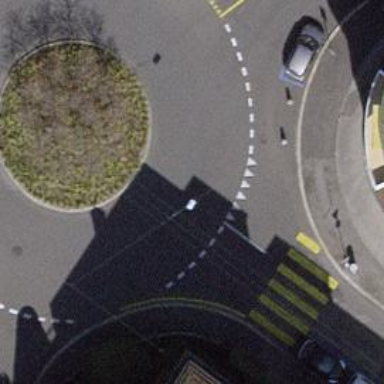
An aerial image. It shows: Residential road with asphalt surface leading up to roundabout.